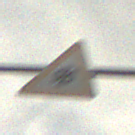
Verkehrszeichen: SchneeOderEisglaette
Umgebung: Outdoor, Nature
Tageszeit: SunriseSunset
Wetter: PartlyCloudy
Licht: Natural
Jahreszeit: Summer
Kontrast: HighContrast